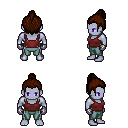
a pixel art fantasy rpg character, male body template, dark elf, purple skin, maroon pirate shirt, teal pants, brown short topknot hairstyle, metal gloves, four views (front, back, left, right), 2x2 character sprite sheet, small pixel art, hard edges, no anti-aliasing